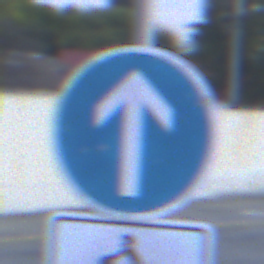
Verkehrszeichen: VorgeschriebeneFahrtrichtungGeradeaus
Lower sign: EinspurigeFahrzeugeFrei3
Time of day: SunriseSunset
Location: Outdoor (Suburban)
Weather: PartlyCloudy
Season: NotSpecified
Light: Natural